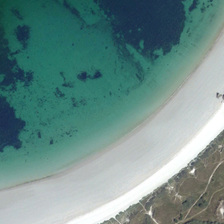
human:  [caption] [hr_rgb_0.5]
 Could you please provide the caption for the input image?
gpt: a white sandy beach is near a piece of green ocean .

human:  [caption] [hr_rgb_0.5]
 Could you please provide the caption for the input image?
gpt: the coastline is curved and the sea water is crystal blue .

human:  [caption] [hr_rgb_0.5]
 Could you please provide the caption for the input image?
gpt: the coastline is curved and the sea water is crystal blue .

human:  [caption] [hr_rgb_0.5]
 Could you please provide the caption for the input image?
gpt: a white sandy beach is near a piece of green ocean .

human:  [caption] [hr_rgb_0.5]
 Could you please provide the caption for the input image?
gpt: a white sandy beach is near a piece of green ocean .